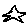
Label: star